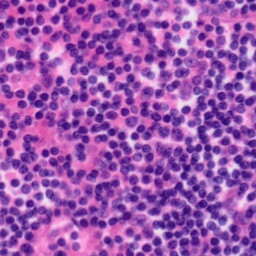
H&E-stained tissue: Tonsil